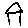
Label: house